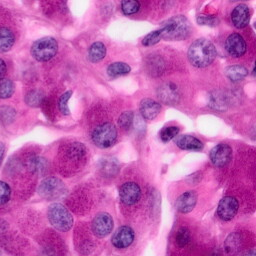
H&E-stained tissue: Pancreatic